【题型】填空题　【知识点】解析几何　【难度】hard
已知实数 $x_1, x_2, y_1, y_2$ 满足： $x_1^2 + y_1^2 = 1, x_2^2 + y_2^2 = 1, x_1x_2 + y_1y_2 = \frac{\sqrt{2}}{2}$， 则 $\frac{|x_1+y_1-1|}{\sqrt{2}} + \frac{|x_2+y_2-1|}{\sqrt{2}}$ 的最小值为 \underline{\quad\quad\quad} .
【解答】
【答案】 $1 - \frac{\sqrt{2}}{2}$

【分析】 设 $A(x_1, y_1), B(x_2, y_2)$， 根据给定条件可得 $A, B$ 为单位圆 $O$ 上两点， 且 $\angle AOB = \frac{\pi}{4}$， 再利用 $\frac{|x_1+y_1-1|}{\sqrt{2}} + \frac{|x_2+y_2-1|}{\sqrt{2}}$ 的几何意义列式， 结合三角函数恒等变换求得最小值 .

【详解】 设 $A(x_1, y_1), B(x_2, y_2)$， 由 $x_1^2 + y_1^2 = 1, x_2^2 + y_2^2 = 1$， 可得 $A, B$ 在单位圆上， \\
又 $x_1x_2 + y_1y_2 = \frac{\sqrt{2}}{2}$， 可得 $\vec{OA} \cdot \vec{OB} = \frac{\sqrt{2}}{2}$， 可得 $\angle AOB = \frac{\pi}{4}$， \\
设直线 $l: x + y - 1 = 0$， 则所求即为 $d_{A-l} + d_{B-l}$ . \\
设 $A(\cos\alpha, \sin\alpha), B(\cos(\alpha + \frac{\pi}{4}), \sin(\alpha + \frac{\pi}{4})), \alpha \in [-\frac{\pi}{4}, \frac{7\pi}{4}]$， \\
结合图象， 当 $\alpha \in [0, \frac{\pi}{4}] \cup [\frac{\pi}{2}, \frac{7\pi}{4}]$ 时， $A, B$ 在同侧 . \\
先考虑同侧， 所求即为 $\frac{1}{\sqrt{2}} | \cos\alpha + \sin\alpha + \cos(\alpha + \frac{\pi}{4}) + \sin(\alpha + \frac{\pi}{4}) - 2 | = | \sin(\alpha + \frac{3\pi}{8}) + \sin(\alpha + \frac{\pi}{2}) - \sqrt{2} |$ \\
$= | 2\sin(\alpha + \frac{3\pi}{8}) \cos\frac{\pi}{8} - \sqrt{2} |$， 而 $\alpha + \frac{3\pi}{8} \in [\frac{3\pi}{8}, \frac{5\pi}{8}] \cup [\frac{7\pi}{8}, \frac{15\pi}{8}]$， \\
$\sin(\alpha + \frac{3\pi}{8})$ 取值范围是 $[-1, \sin\frac{3\pi}{8}] \cup [\sin\frac{3\pi}{8}, 1]$， \\
所以所求式最小值在 $\sin(\alpha + \frac{3\pi}{8}) = \sin\frac{3\pi}{8}$ 取到， 此时最小值为 $| 2\sin\frac{3\pi}{8} \cos\frac{\pi}{8} - \sqrt{2} | = | 2\cos^2\frac{\pi}{8} - \sqrt{2} | = 1 - \frac{\sqrt{2}}{2}$ . \\
再考虑异侧 （ 含 $A$ 或 $B$ 在 $l$ 上 ）， 此时 $\alpha \in [-\frac{\pi}{4}, 0] \cup [\frac{\pi}{4}, \frac{\pi}{2}]$， \\
所求即为 $\frac{1}{\sqrt{2}} | \cos\alpha + \sin\alpha - \cos(\alpha + \frac{\pi}{4}) - \sin(\alpha + \frac{\pi}{4}) |$ \\
$= | \sin(\alpha + \frac{\pi}{4}) - \sin(\alpha + \frac{\pi}{2}) | = | 2\sin\frac{\pi}{8} \cos(\alpha + \frac{3\pi}{8}) |$， \\
而 $\alpha + \frac{3\pi}{8} \in [\frac{\pi}{8}, \frac{3\pi}{8}] \cup [\frac{5\pi}{8}, \frac{7\pi}{8}]$， $|\cos(\alpha + \frac{3\pi}{8})|$ 取值范围是 $[\cos\frac{3\pi}{8}, \cos\frac{\pi}{8}]$， \\
因此所求式最小值为 $| 2\sin\frac{\pi}{8} \cos\frac{3\pi}{8} | = 1 - \frac{\sqrt{2}}{2}$， 在 $\alpha = 0$ 或 $\frac{\pi}{4}$ 时取到 . \\
故答案为： $1 - \frac{\sqrt{2}}{2}$ .

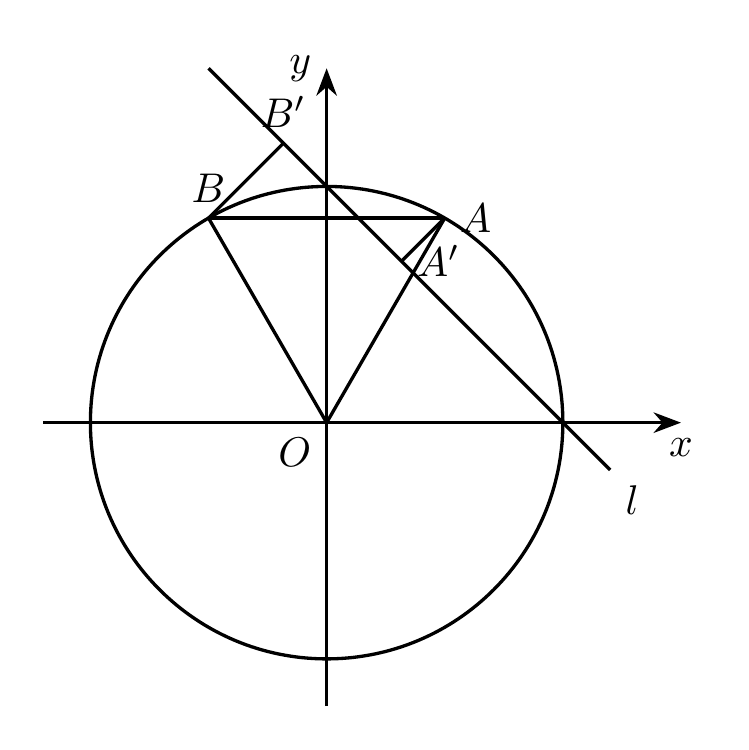